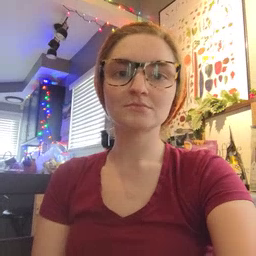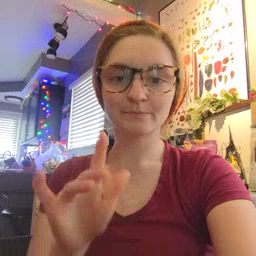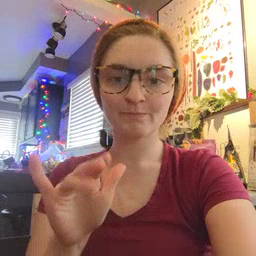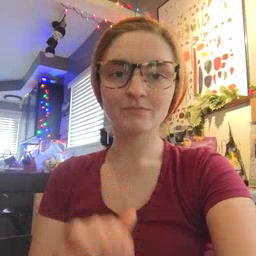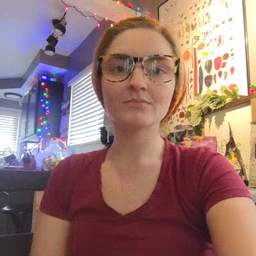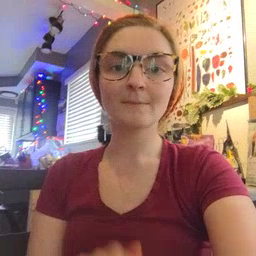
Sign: finger